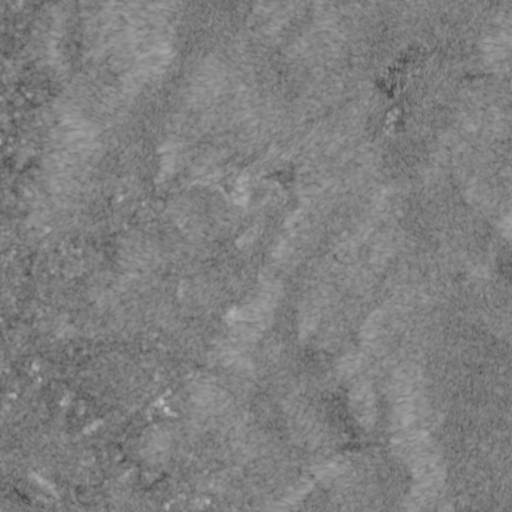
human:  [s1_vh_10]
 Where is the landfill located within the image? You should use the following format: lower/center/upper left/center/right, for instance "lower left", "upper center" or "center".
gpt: The landfill is located in the upper center of the image.
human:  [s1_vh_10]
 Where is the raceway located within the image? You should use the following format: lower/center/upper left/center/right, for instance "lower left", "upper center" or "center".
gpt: The raceway is located in the lower right of the image.
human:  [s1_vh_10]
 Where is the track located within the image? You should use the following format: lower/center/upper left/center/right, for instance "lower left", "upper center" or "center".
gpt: There is no track in the image.

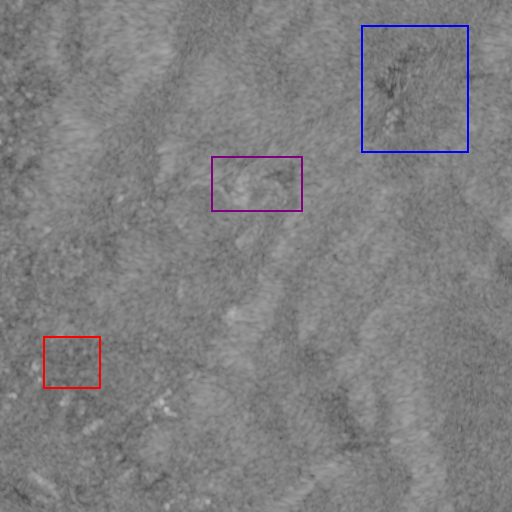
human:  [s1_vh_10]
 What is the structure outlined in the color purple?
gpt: The structure outlined in purple is a landfill.
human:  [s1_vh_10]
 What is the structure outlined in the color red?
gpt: The structure outlined in red is a park.
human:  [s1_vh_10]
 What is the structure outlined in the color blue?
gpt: The structure outlined in blue is a quarry.
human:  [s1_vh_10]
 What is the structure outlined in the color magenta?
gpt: There is no magenta outline.